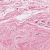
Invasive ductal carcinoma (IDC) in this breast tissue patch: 0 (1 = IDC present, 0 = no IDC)